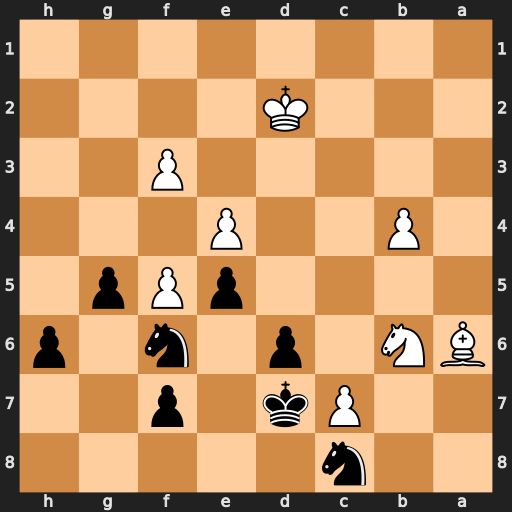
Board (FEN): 2n5/2Pk1p2/BN1p1n1p/4pPp1/1P2P3/5P2/3K4/8
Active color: b
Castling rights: -
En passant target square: -
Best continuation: Nxb6 c8=Q+ Nxc8